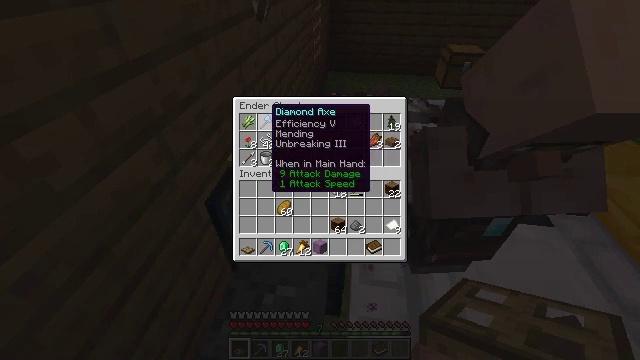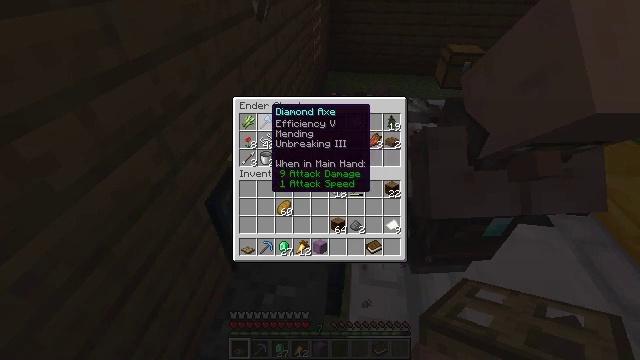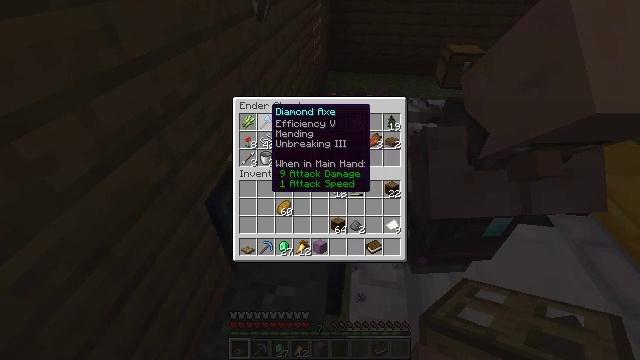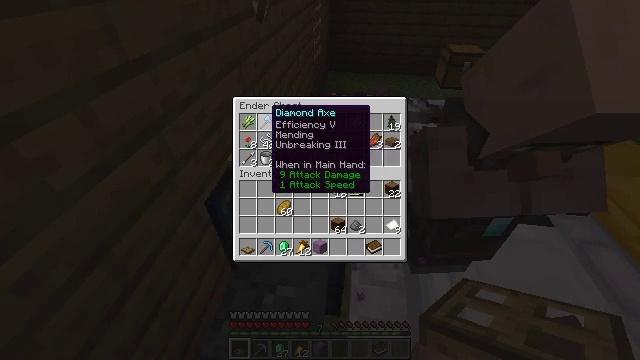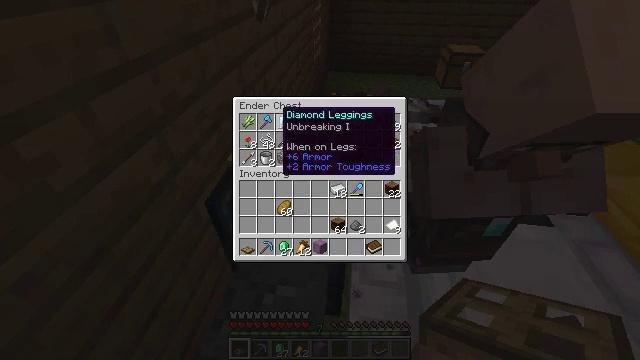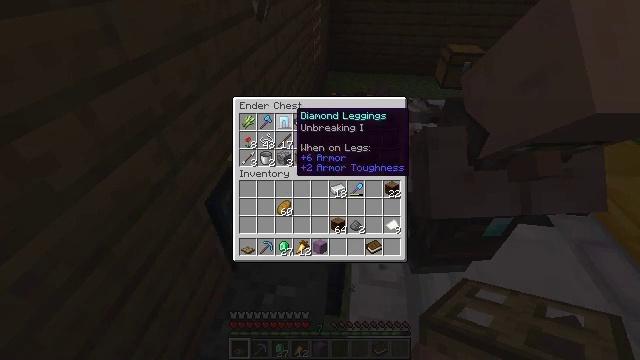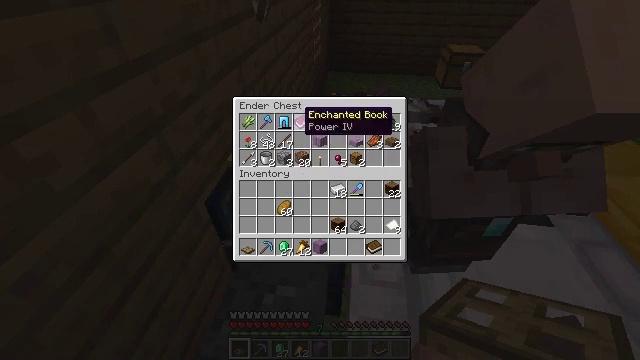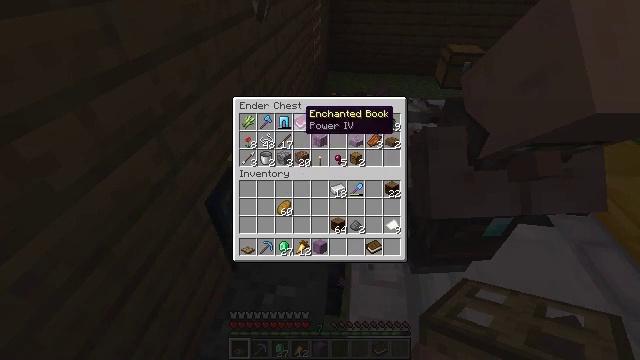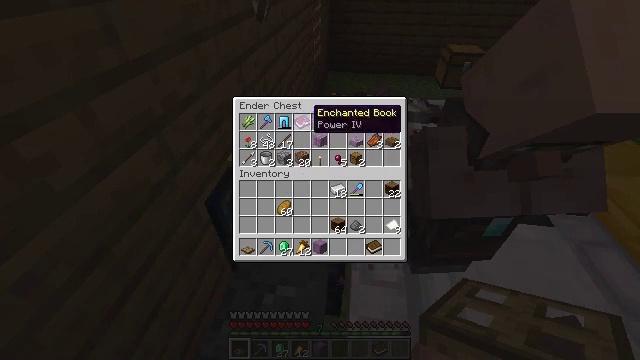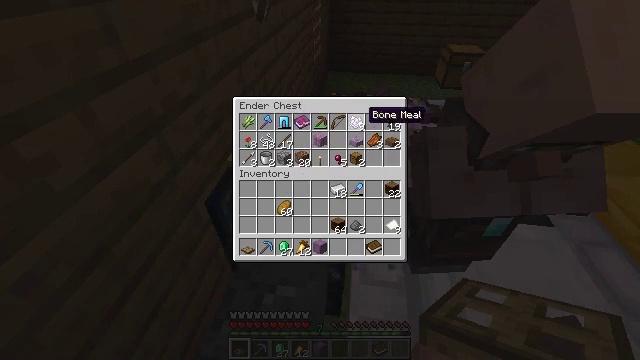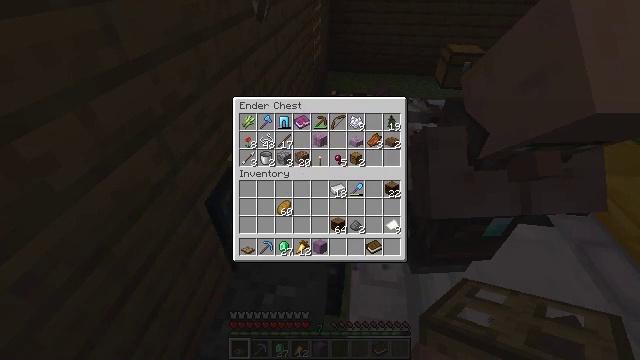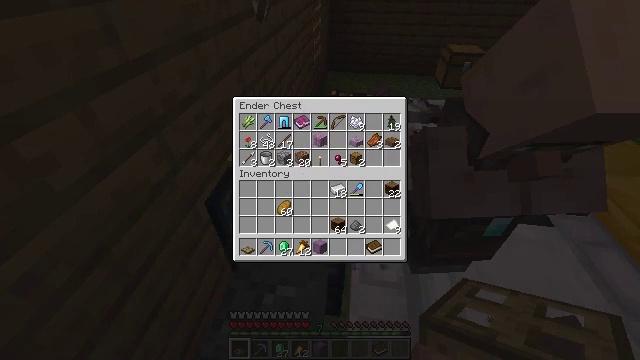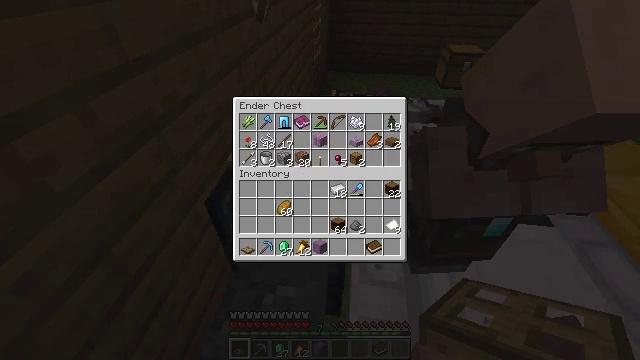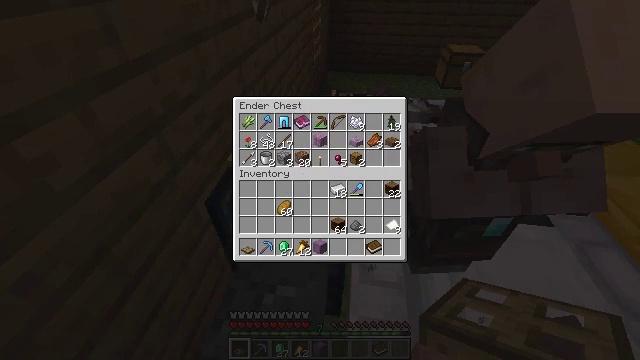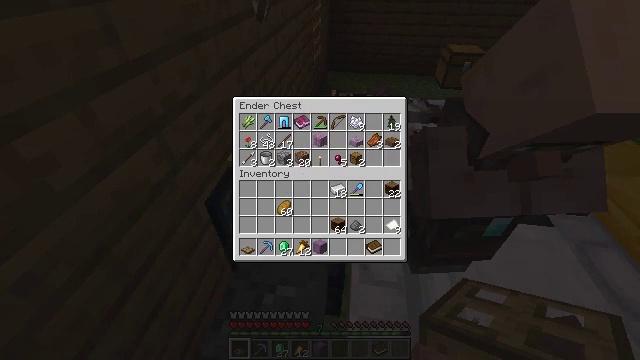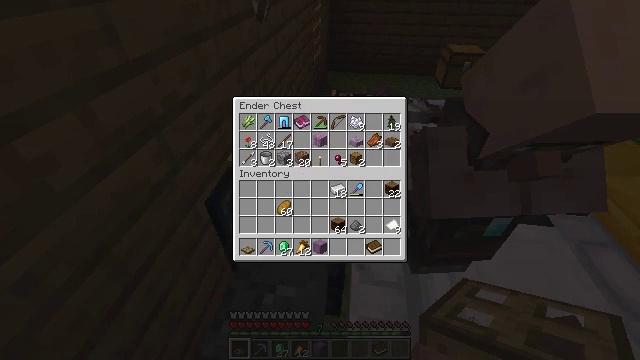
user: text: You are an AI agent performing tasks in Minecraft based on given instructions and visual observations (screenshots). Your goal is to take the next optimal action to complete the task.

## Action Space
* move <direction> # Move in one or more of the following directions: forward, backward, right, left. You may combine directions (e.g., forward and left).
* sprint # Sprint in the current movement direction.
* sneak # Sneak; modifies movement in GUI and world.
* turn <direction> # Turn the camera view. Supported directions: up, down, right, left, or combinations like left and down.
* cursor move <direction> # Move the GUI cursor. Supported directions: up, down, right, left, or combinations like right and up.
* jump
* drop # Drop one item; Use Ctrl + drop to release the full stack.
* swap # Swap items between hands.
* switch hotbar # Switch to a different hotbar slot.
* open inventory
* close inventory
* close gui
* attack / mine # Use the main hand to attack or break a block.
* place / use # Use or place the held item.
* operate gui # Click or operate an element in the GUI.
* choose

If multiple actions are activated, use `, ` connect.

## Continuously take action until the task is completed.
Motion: motion action
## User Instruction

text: Craft an ender pearl.
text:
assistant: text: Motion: no_op
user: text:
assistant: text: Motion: no_op
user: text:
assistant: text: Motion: no_op
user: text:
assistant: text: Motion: cursor move right
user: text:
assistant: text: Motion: cursor move right
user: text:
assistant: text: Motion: cursor move right
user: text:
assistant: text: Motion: no_op
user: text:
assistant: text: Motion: cursor move right
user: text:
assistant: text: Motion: cursor move right
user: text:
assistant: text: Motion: cursor move right and down
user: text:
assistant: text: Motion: cursor move right and down
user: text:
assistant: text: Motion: cursor move right
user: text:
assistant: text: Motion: cursor move right
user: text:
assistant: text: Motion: no_op
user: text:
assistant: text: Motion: no_op
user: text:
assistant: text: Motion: no_op
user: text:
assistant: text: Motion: no_op
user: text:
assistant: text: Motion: no_op
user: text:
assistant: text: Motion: close gui
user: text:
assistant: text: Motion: open inventory
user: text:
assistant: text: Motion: turn right, open inventory
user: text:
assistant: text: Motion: turn right and up
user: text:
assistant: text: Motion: move forward, turn right and up
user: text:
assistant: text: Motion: move forward, turn right
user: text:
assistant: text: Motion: move forward
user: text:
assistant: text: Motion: move forward
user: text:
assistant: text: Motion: move forward
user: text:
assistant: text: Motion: move forward, sprint
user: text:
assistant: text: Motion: move forward, sprint
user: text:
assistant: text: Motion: move forward, sprint